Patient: sex F, age 51
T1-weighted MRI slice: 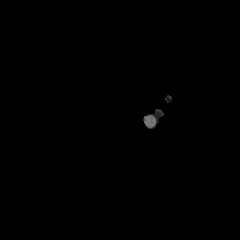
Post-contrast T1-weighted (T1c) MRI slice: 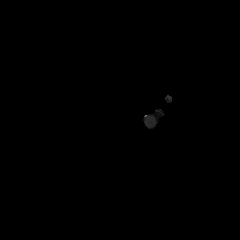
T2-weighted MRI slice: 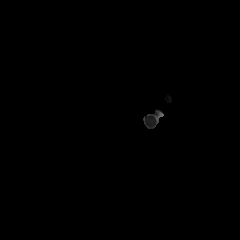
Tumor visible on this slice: no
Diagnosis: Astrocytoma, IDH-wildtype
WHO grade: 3